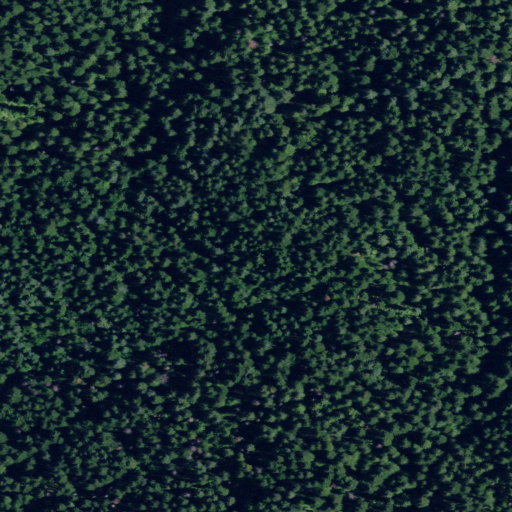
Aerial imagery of ridge(s) in Idaho named Anderson Ridge containing only evergreen forest